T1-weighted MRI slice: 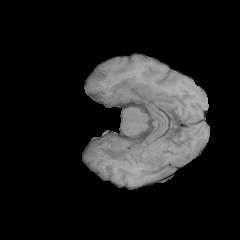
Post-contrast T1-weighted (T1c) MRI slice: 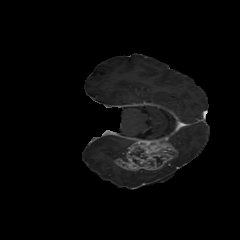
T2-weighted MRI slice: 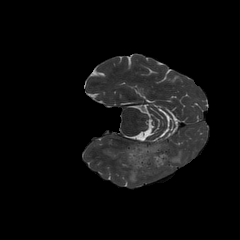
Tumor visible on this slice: yes